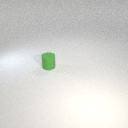
small green rubber cylinder